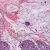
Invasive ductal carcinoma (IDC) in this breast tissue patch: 1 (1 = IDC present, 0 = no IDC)